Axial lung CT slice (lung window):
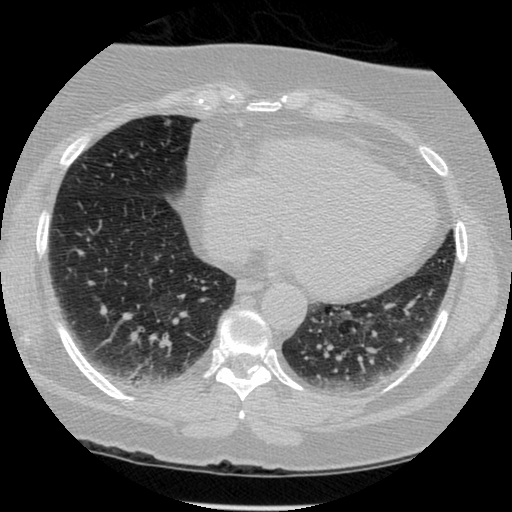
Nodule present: yes
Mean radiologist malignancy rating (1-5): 2